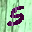
Label: 5